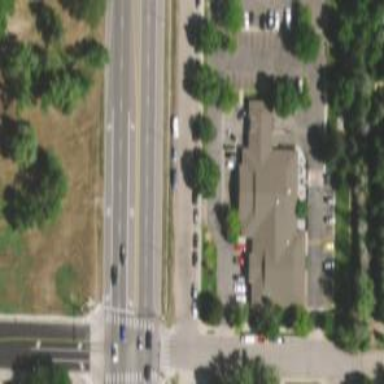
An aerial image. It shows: Car rental facility.